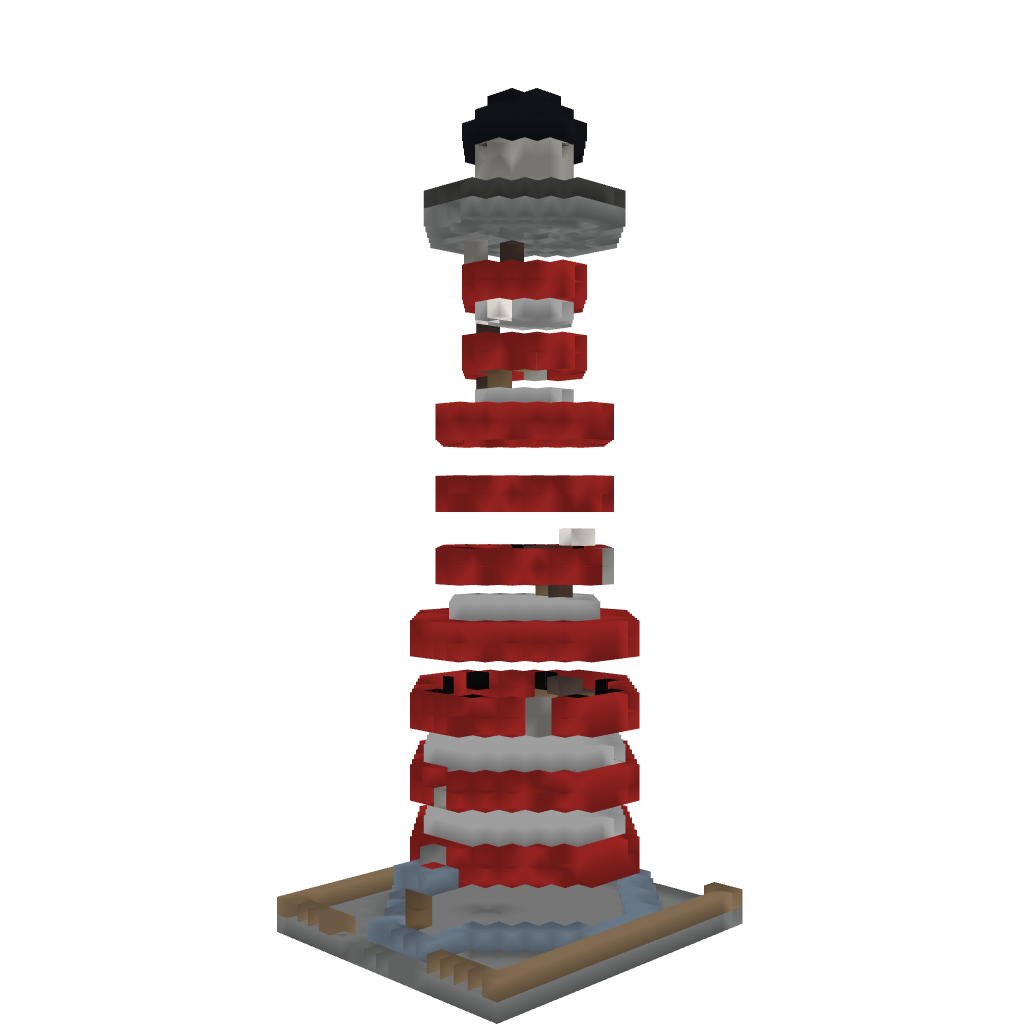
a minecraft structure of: Light House